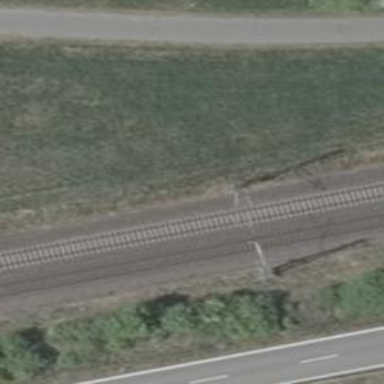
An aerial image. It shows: Railway milestone with catenary mast.